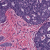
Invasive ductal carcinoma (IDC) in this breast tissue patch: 0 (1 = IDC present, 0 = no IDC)